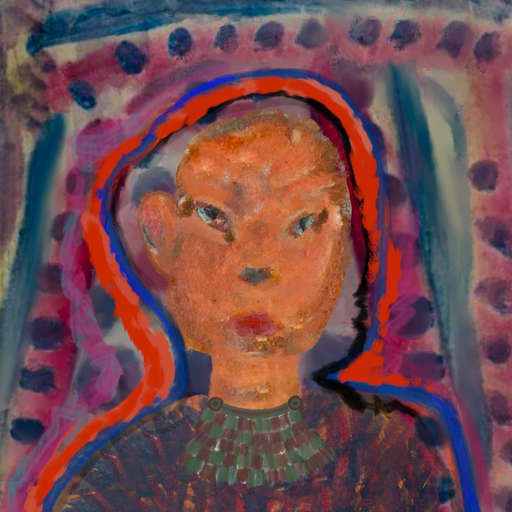
Background: HillGirl, Head And Neck Front: Boggyland, Face Front: Boggyland, Bust: In_The_Sun, Hair Front: Experience, Head Accessory: Blank, Second Necklace: After_Raid, Necklace: Blank, Baby: Blank